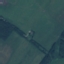
Land use / land cover: Pasture